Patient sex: M
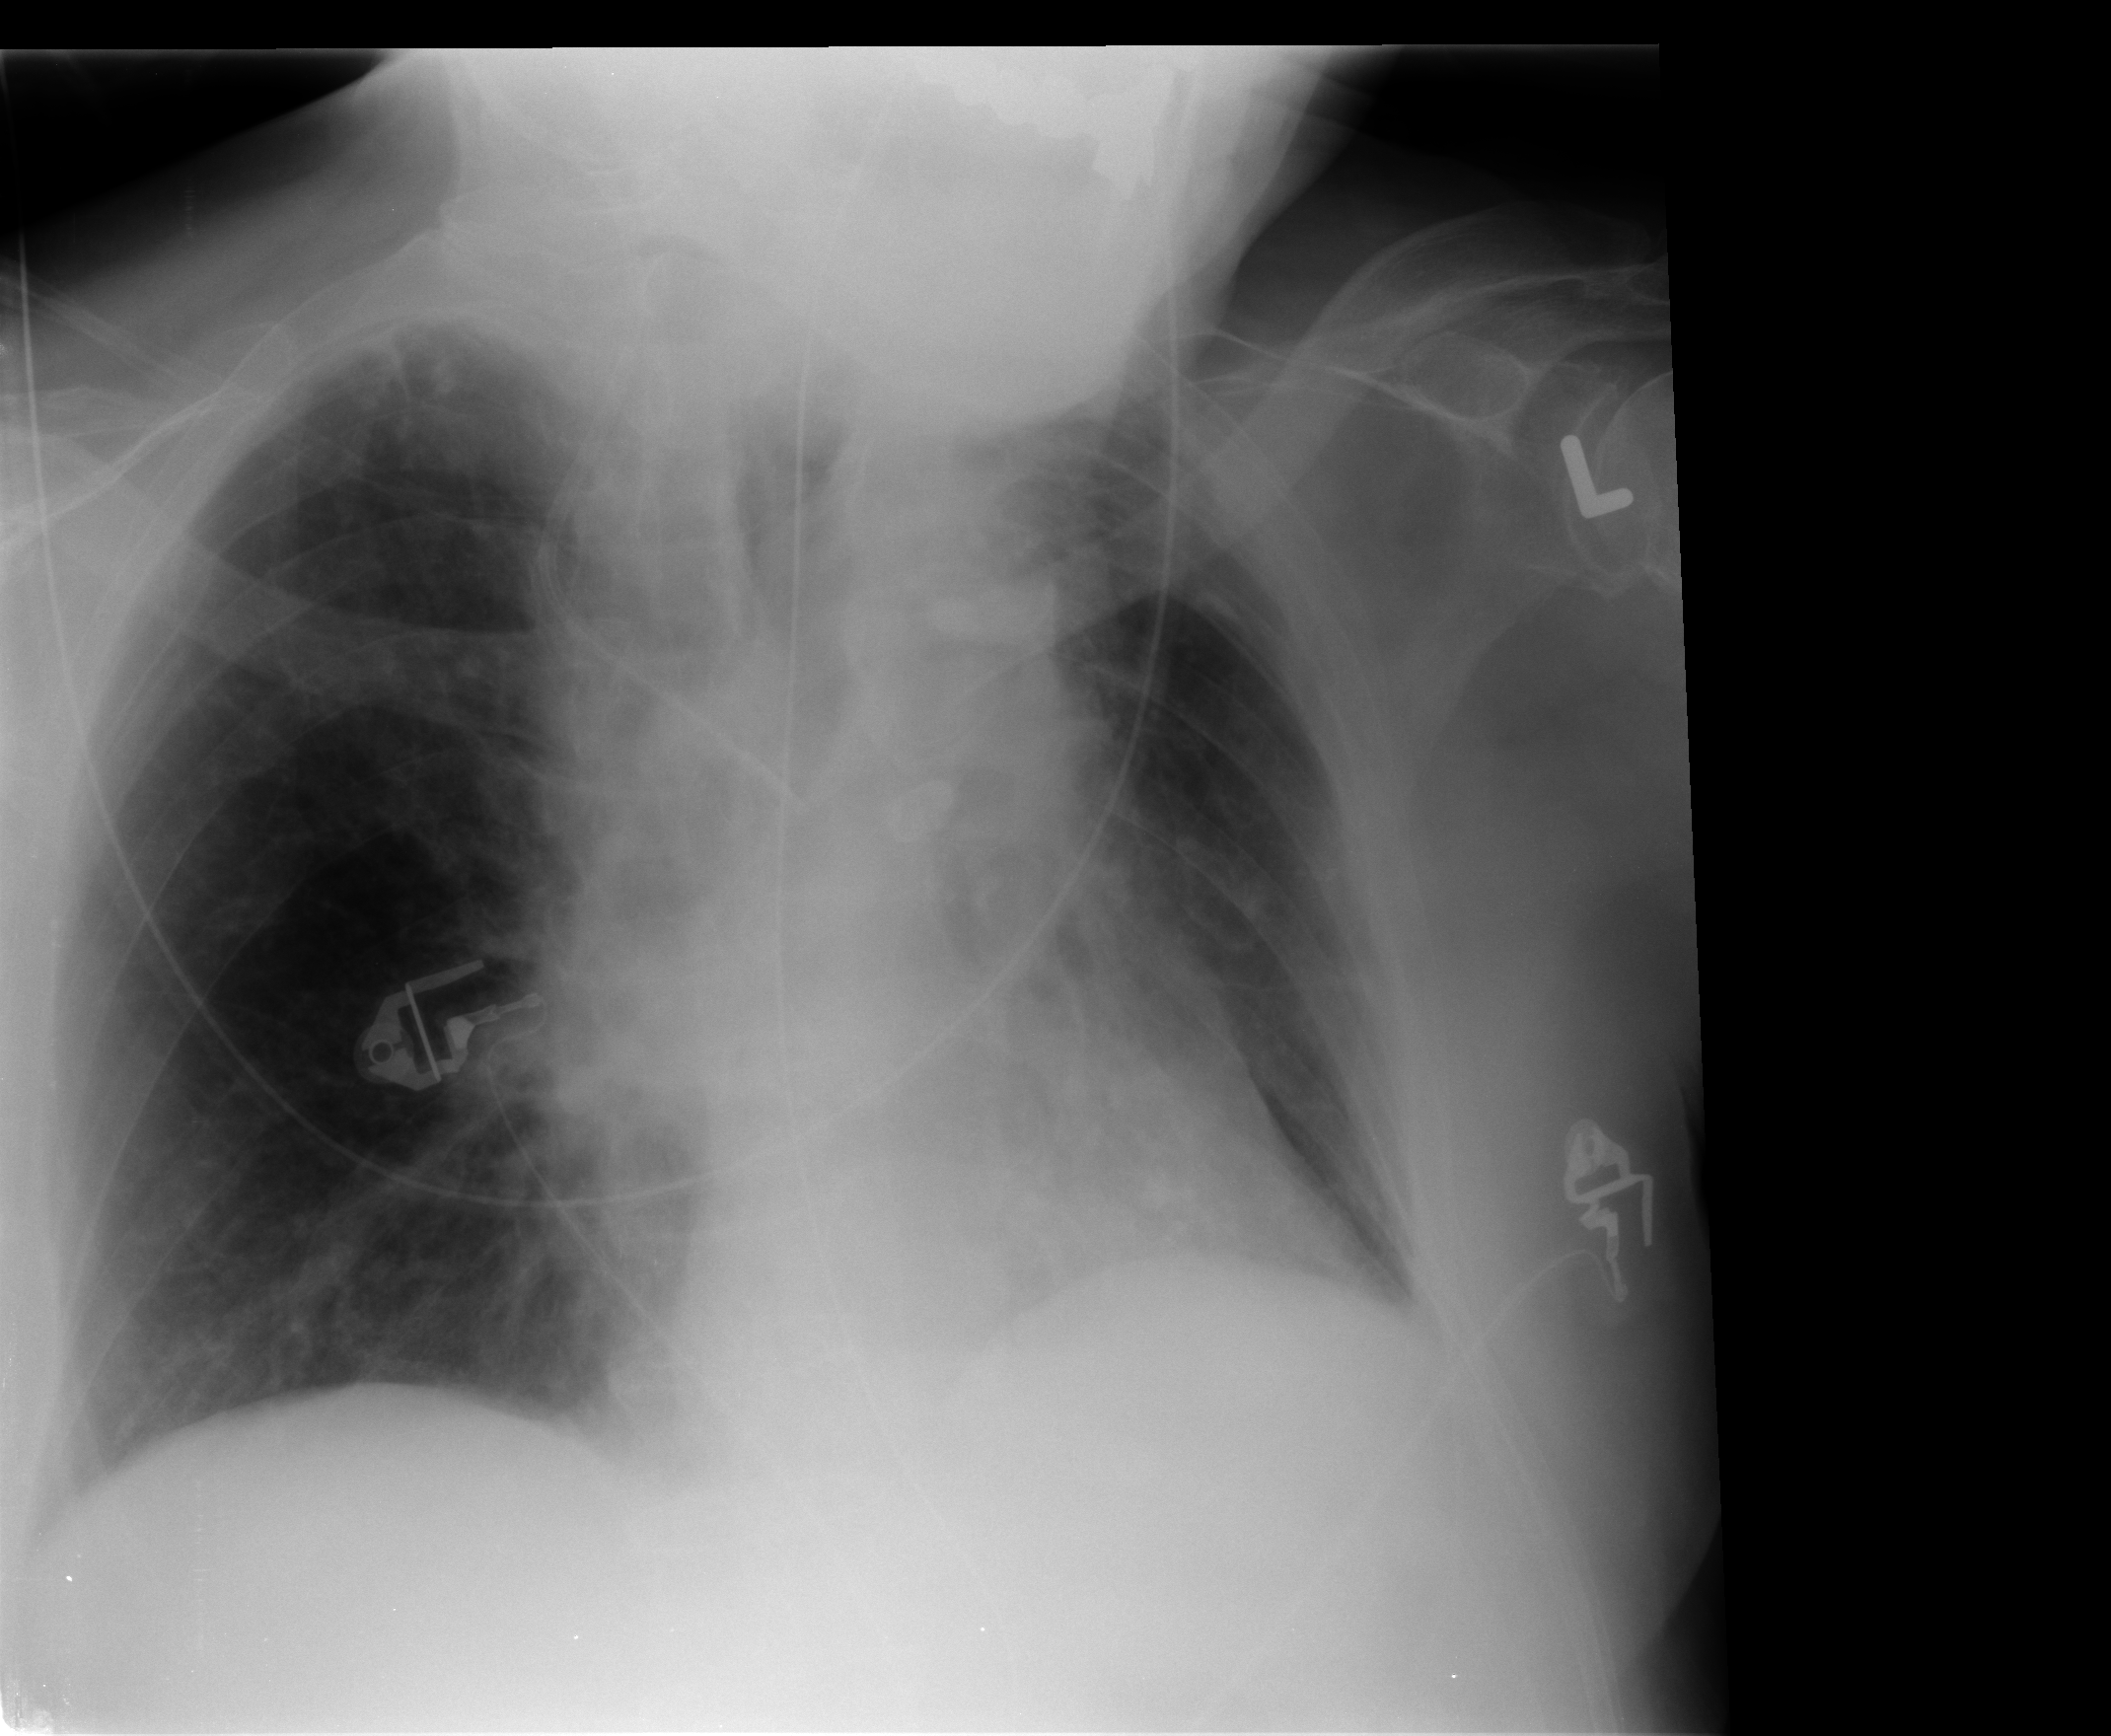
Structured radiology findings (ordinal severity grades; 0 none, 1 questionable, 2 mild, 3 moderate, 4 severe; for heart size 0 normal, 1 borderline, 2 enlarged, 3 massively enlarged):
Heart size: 0
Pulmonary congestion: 1
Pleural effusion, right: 1
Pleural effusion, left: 1
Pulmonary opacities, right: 0
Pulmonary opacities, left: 1
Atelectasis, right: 1
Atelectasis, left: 2